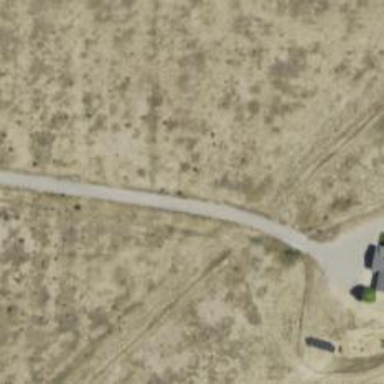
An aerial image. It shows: Driveway leading to service road.